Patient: sex F, age 54
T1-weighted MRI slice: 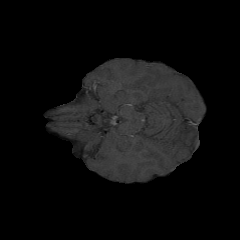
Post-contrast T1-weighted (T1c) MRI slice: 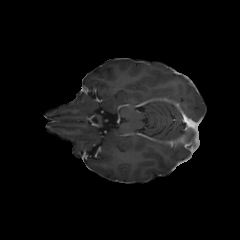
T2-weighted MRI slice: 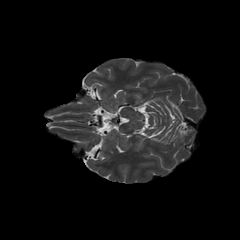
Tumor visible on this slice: no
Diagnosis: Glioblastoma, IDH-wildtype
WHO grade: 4